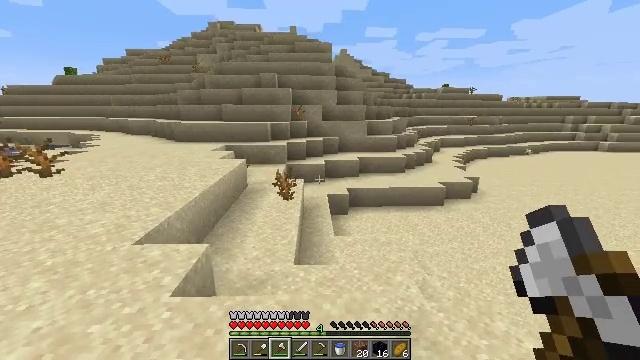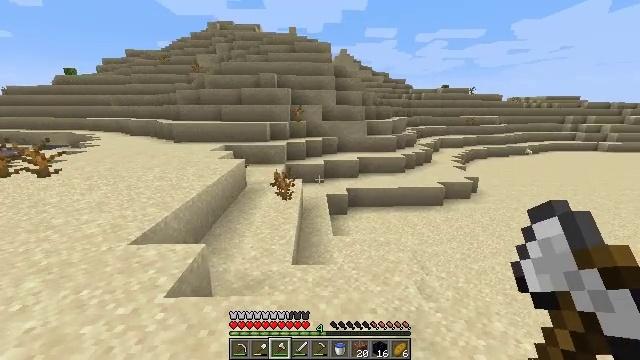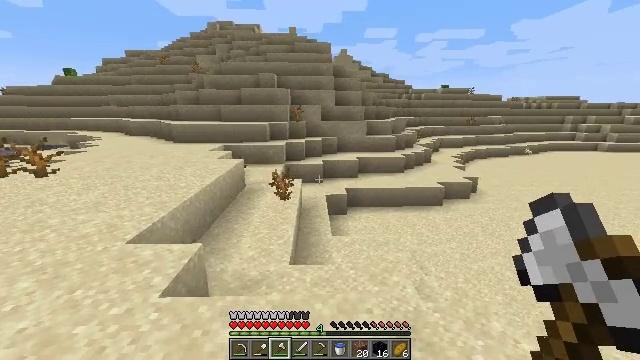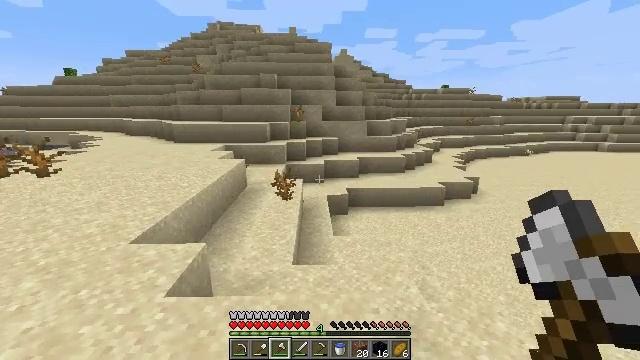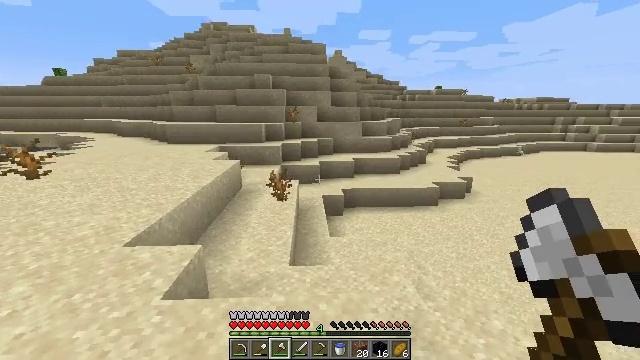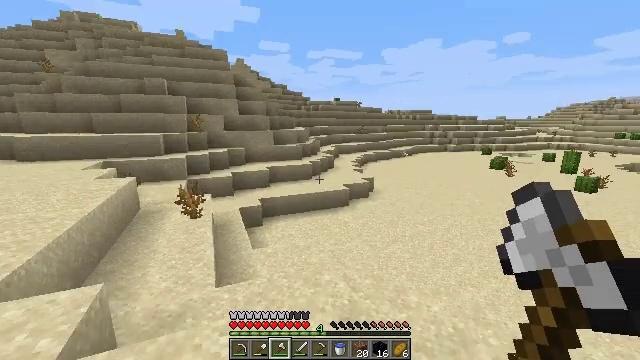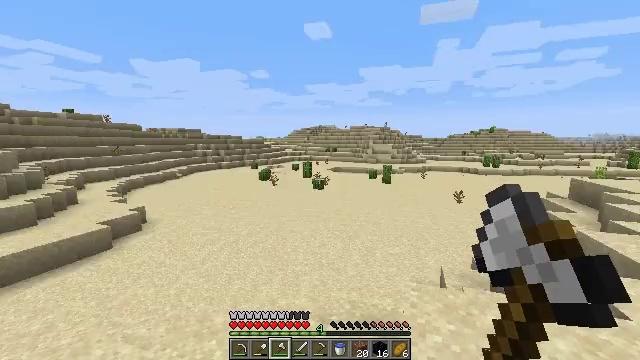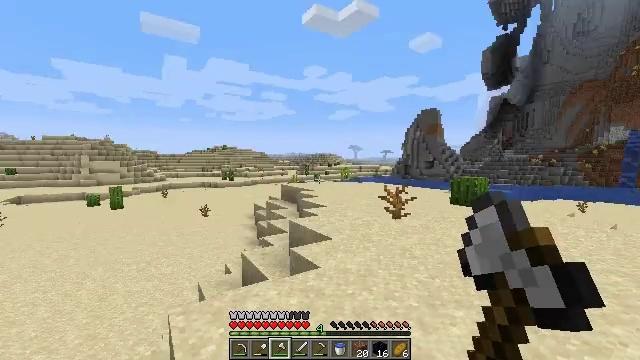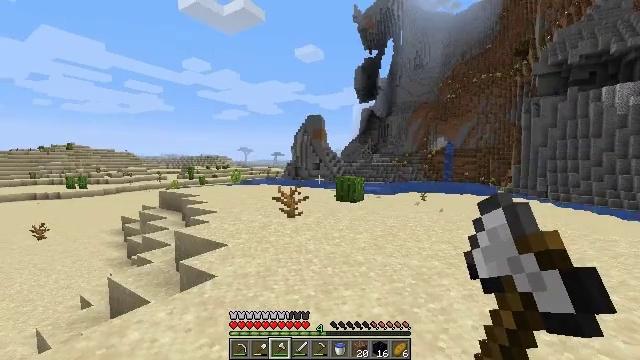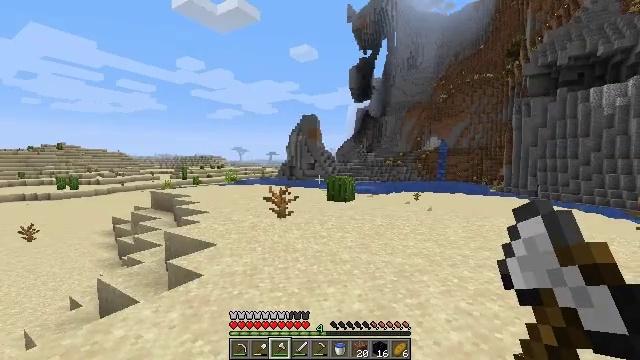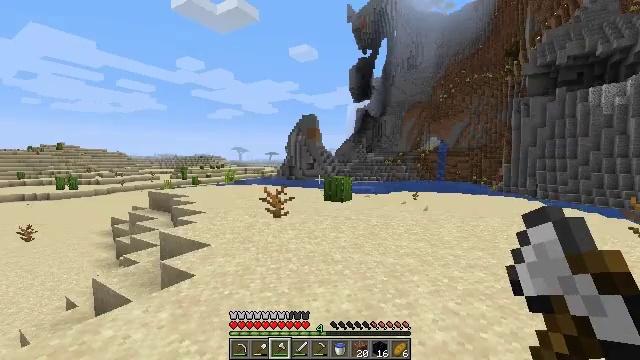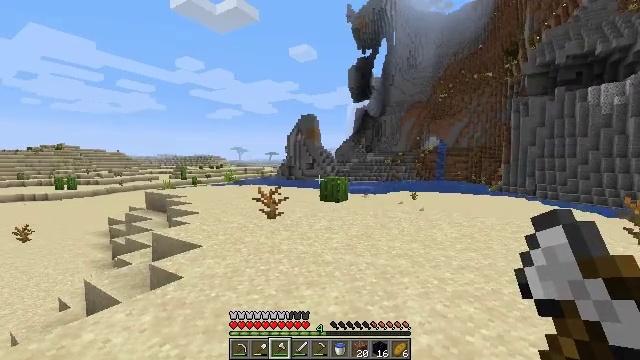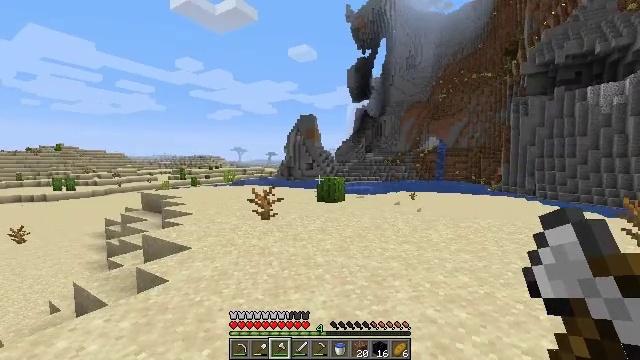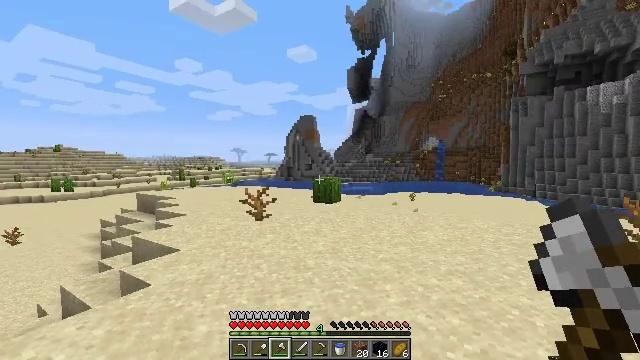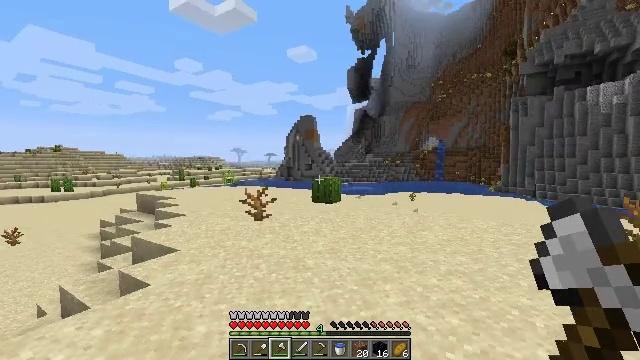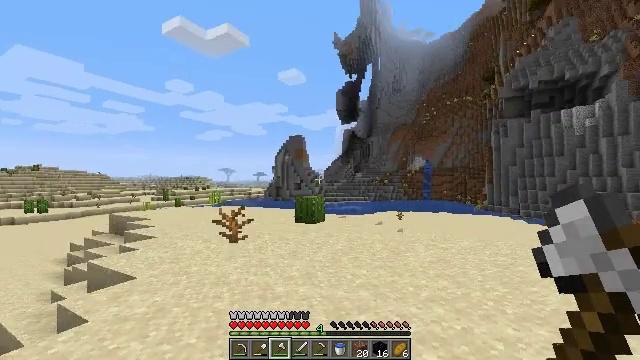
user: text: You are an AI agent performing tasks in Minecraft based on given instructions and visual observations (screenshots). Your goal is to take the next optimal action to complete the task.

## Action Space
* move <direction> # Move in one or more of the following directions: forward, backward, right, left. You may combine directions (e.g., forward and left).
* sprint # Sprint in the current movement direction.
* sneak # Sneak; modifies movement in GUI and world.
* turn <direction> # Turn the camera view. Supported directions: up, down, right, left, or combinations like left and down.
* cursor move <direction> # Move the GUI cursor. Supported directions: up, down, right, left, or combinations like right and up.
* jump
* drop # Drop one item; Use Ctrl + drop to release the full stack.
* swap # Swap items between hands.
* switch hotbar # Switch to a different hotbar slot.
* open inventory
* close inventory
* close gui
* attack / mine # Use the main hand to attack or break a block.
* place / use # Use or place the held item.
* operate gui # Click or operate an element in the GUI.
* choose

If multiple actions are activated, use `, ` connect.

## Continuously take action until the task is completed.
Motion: motion action
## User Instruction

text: Combat the rabbit.
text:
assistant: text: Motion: no_op
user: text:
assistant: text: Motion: no_op
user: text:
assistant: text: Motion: move left
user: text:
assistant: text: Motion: move left, turn right
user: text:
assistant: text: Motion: move left, turn right and up
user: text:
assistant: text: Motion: move left, turn right and up
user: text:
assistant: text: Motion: move left, turn right and up
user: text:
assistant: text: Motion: move right, turn right
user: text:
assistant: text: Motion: move right, turn right
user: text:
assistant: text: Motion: move right
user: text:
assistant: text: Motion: move forward and move right
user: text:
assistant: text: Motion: move forward and move right
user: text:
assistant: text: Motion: move forward and move right
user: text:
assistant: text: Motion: move forward and move right
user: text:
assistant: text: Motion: move forward and move right, turn right and up
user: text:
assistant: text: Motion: move forward, turn right and up
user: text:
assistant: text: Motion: move forward, turn right and up
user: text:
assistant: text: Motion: move forward, turn right and up
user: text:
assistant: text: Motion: move forward and move left
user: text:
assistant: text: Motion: move forward and move left
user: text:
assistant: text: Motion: move forward and move left
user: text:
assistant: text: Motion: move forward and move left
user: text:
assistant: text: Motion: move forward and move left
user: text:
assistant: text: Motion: move forward and move left
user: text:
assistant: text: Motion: move forward and move left, turn right
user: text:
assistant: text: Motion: move forward and move left
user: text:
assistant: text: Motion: move forward and move left
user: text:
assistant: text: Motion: move forward and move left
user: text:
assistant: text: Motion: move forward and move left
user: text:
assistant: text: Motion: move forward and move left